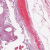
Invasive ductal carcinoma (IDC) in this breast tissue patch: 0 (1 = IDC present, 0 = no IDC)